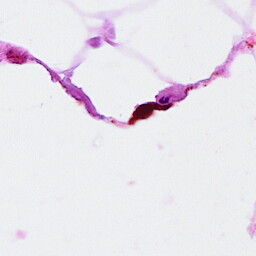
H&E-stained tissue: Breast